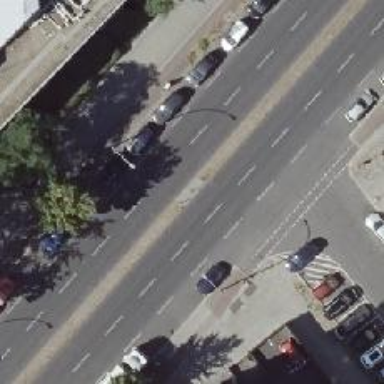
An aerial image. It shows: Unmarked footway crossing with traffic island.